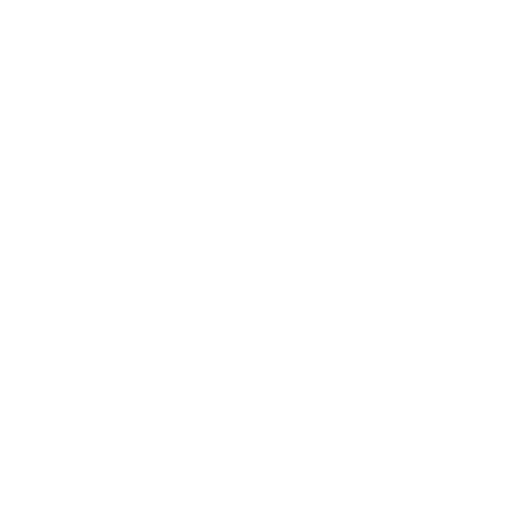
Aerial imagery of bar in Massachusetts named Norton Shoal containing only unknown